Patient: sex M, age 74
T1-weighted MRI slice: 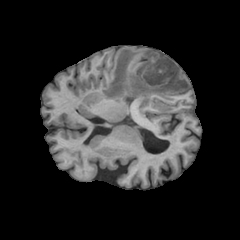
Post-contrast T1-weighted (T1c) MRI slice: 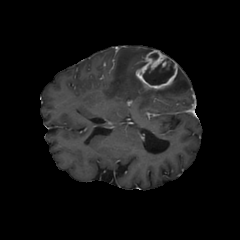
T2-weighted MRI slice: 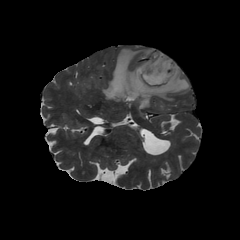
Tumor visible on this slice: yes
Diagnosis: Glioblastoma, IDH-wildtype
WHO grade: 4